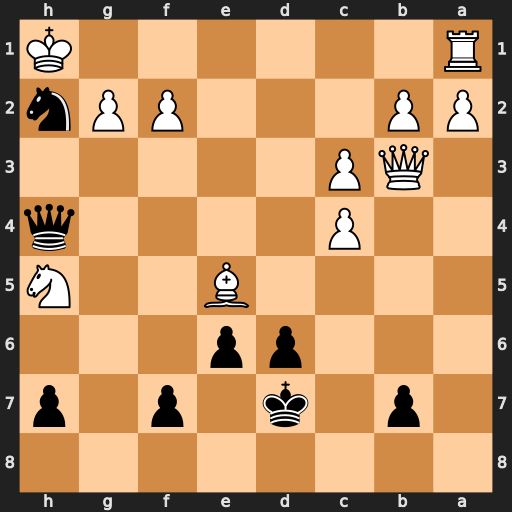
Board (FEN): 8/1p1k1p1p/3pp3/4B2N/2P4q/1QP5/PP3PPn/R6K
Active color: b
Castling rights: -
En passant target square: -
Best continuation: Nf3+ Bh2 Qxh2#